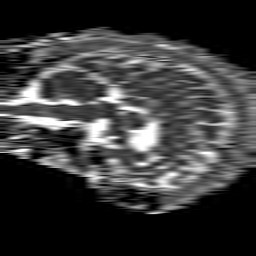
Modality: ADC
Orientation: sagittal
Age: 48
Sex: female
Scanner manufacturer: philips
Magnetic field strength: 1.5 T
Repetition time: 4.6 s
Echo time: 0.08941 s